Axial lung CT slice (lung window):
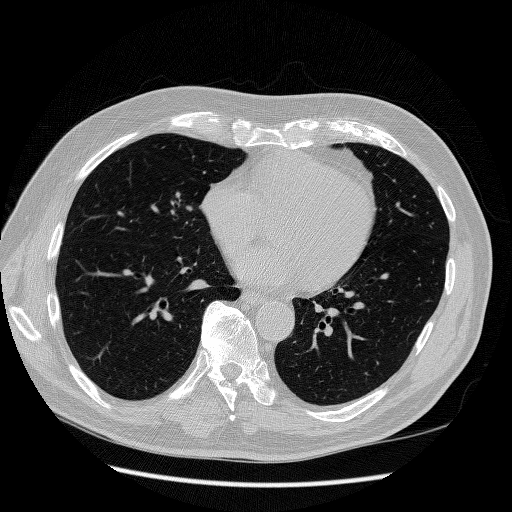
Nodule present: no